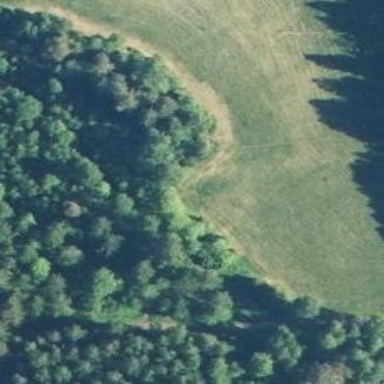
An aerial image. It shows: Path.